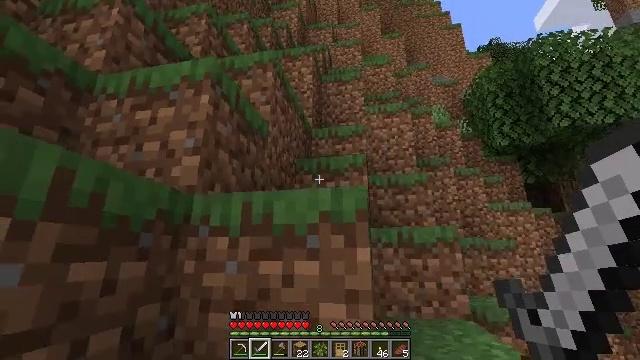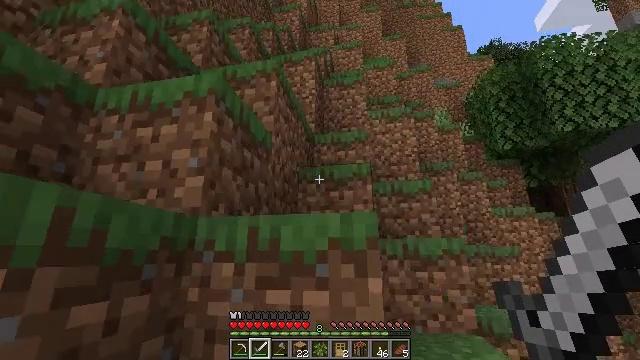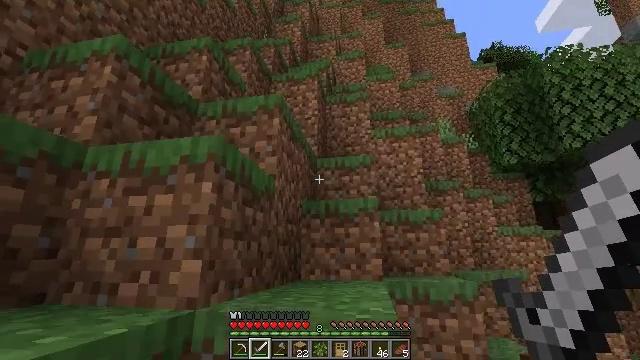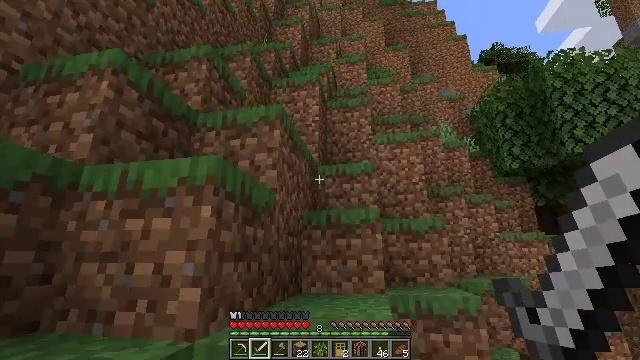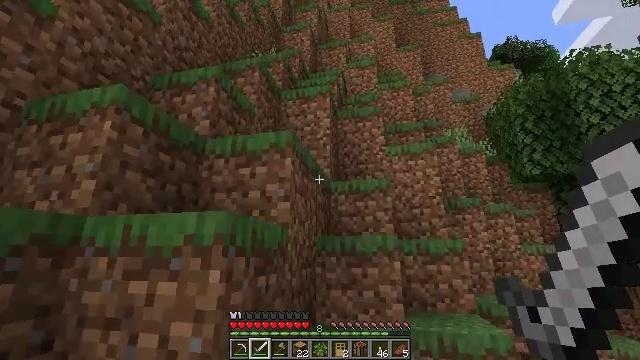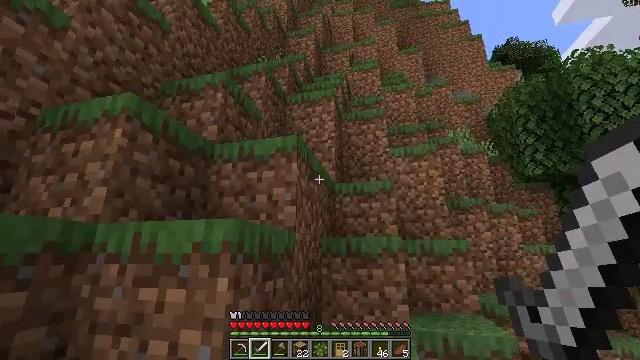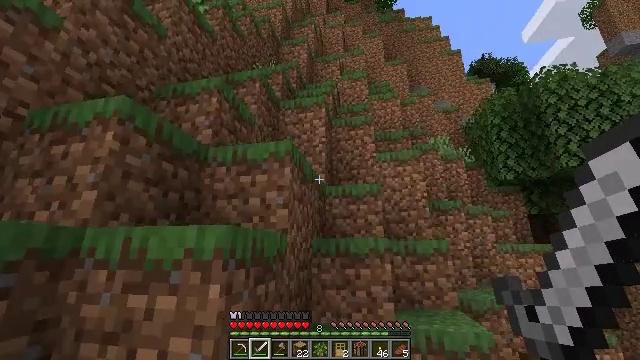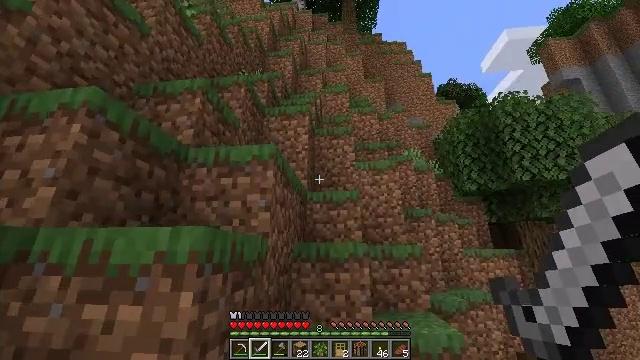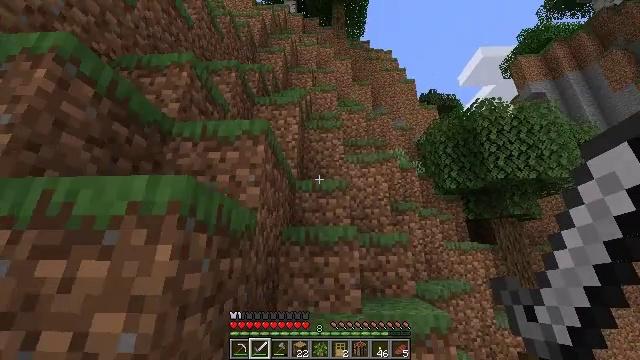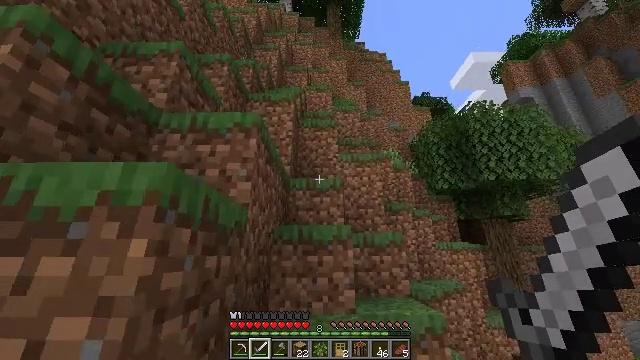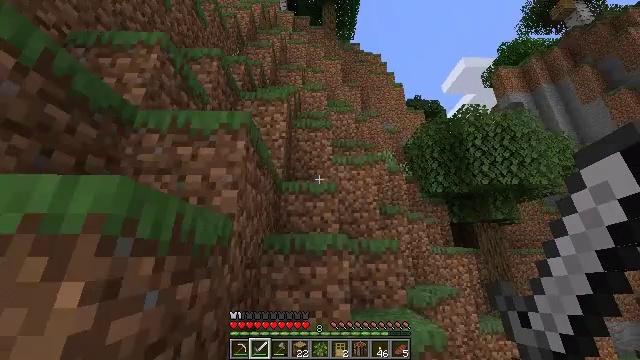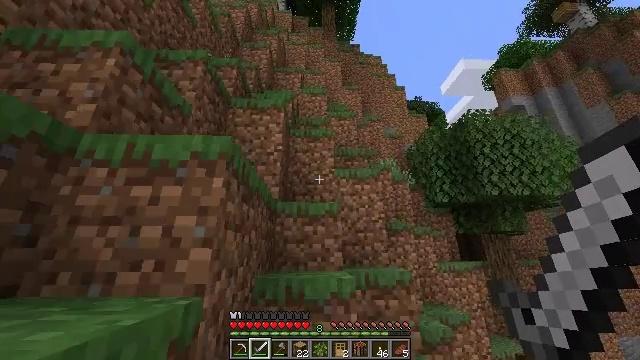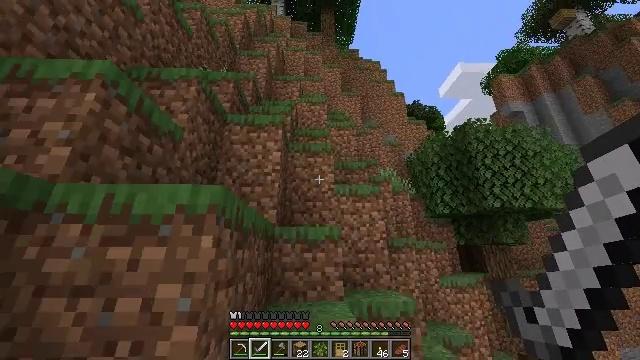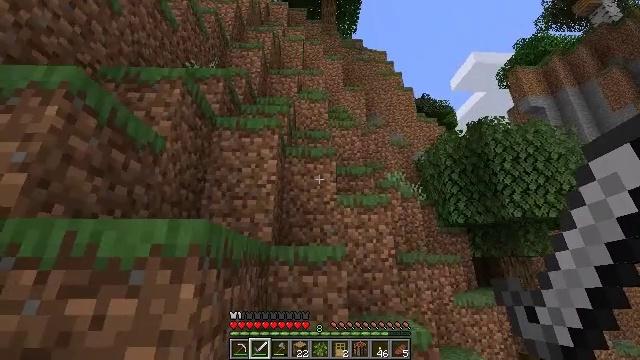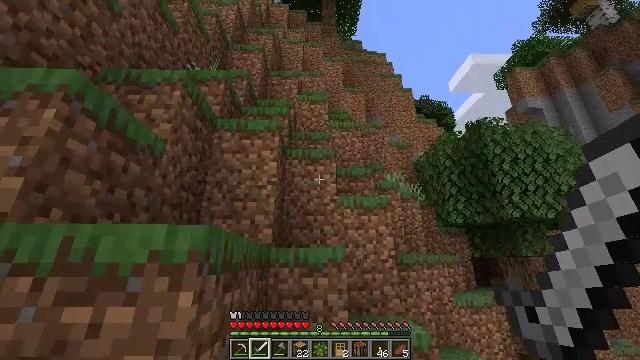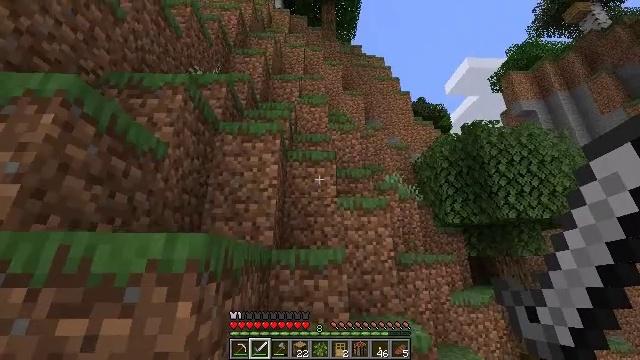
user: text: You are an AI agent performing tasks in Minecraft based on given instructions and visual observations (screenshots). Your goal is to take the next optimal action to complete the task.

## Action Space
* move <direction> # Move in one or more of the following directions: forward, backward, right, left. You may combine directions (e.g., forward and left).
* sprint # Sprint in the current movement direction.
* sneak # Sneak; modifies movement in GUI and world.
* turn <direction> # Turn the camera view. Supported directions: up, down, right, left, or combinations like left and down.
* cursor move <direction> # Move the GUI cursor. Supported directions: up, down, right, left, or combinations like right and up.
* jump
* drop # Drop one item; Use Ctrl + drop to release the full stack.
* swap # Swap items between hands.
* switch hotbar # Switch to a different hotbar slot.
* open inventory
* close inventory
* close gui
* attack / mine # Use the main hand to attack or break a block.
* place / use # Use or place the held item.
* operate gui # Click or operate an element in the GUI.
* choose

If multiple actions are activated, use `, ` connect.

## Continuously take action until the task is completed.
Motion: motion action
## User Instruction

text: Break oak leaves from the trees.
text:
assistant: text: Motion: move forward, sprint, jump
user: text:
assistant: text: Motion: move forward, sprint, jump
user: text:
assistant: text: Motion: move forward, sprint, jump
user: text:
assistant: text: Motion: move forward, sprint, turn left, jump
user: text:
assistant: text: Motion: move forward, sprint, turn left
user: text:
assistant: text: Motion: move forward, sprint, turn right
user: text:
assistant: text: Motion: move forward, sprint, turn right and up
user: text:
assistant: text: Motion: move forward, sprint, turn right, jump
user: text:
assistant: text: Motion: move forward, sprint, turn right, jump
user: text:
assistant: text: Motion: move forward, sprint, turn right, jump
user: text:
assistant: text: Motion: move forward, sprint, jump
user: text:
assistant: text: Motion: move forward, sprint, jump
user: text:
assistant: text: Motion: move forward, sprint, jump
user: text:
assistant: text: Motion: move forward, sprint
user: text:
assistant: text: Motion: move forward, sprint
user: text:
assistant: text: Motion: move forward, sprint
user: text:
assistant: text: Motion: move forward, sprint
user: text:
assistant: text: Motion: move forward, sprint, jump
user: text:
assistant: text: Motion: move forward, sprint, jump
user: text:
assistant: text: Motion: move forward, sprint, jump
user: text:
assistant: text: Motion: move forward, sprint, jump
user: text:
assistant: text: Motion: move forward, sprint, jump
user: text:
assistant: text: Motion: move forward, sprint, jump
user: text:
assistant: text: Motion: move forward, sprint
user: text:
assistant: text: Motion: move forward, sprint
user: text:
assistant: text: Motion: move forward, sprint
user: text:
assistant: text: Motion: move forward, sprint
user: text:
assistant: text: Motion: move forward, sprint
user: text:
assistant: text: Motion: move forward, sprint, jump
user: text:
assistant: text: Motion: move forward, sprint, turn down, jump